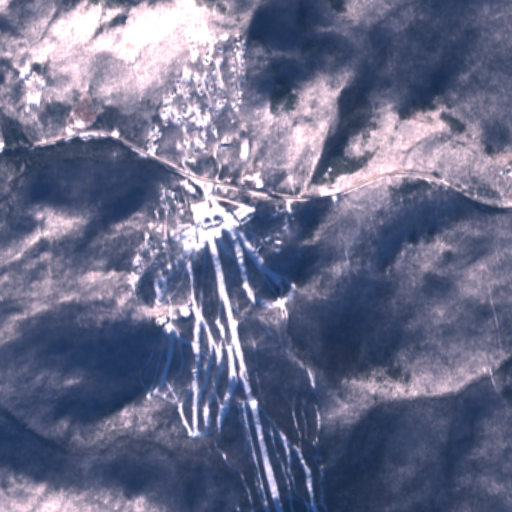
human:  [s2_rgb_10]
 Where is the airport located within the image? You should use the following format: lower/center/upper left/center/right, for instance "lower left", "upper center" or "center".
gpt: There is no airport in the image.